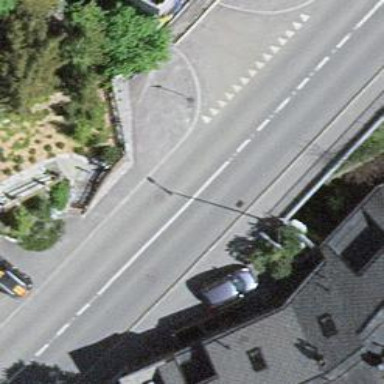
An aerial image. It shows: Sidewalk along the footway.